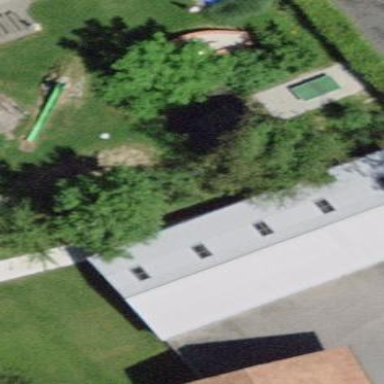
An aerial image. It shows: Shed.